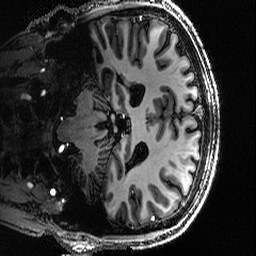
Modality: T1w
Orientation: coronal
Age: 33
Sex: male
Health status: healthy
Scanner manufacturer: siemens
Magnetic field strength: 7 T
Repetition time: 3 s
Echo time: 0.00278 s